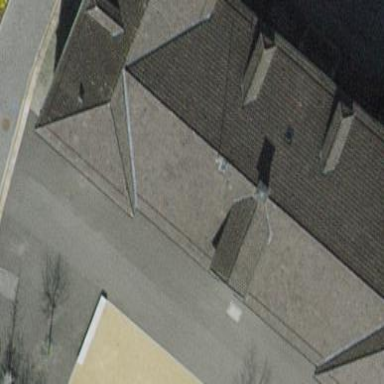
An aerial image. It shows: School building with hipped roof design.